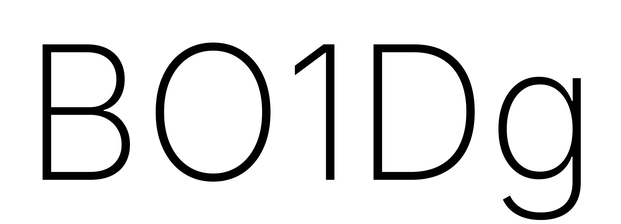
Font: Inter_ExtraLight